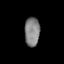
Tissue: lung
Cell type: Epithelial cells
Senescence score: 0.1914
Nuclear area (px): 427
Mean DAPI intensity: 130.71